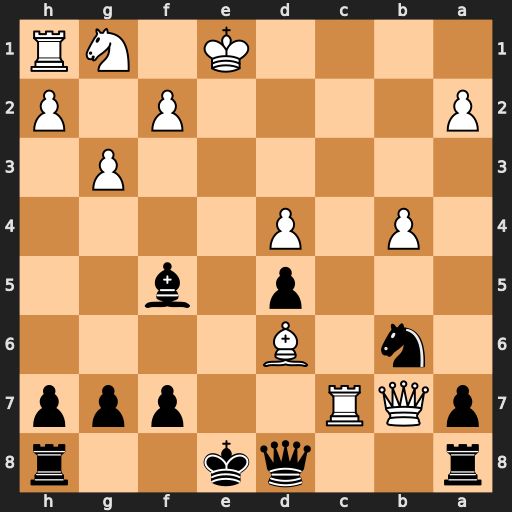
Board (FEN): r2qk2r/pQR2ppp/1n1B4/3p1b2/1P1P4/6P1/P4P1P/4K1NR
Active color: b
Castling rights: Kkq
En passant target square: -
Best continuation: Qxd6 Qc6+ Qxc6